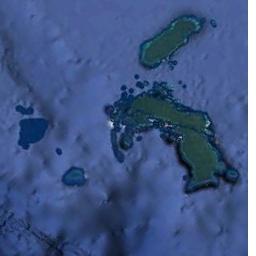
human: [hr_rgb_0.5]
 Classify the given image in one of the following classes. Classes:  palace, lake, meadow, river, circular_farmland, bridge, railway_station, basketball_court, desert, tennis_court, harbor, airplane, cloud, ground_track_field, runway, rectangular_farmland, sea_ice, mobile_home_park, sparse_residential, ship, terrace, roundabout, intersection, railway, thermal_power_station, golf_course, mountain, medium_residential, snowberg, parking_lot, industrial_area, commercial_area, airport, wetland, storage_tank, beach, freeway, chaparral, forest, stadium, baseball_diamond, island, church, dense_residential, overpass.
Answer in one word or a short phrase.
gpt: island